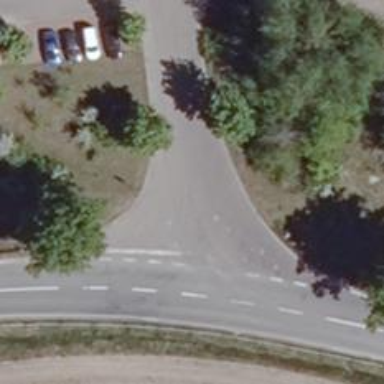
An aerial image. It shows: Stop road.